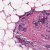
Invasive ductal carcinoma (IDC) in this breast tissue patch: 1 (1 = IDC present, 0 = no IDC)